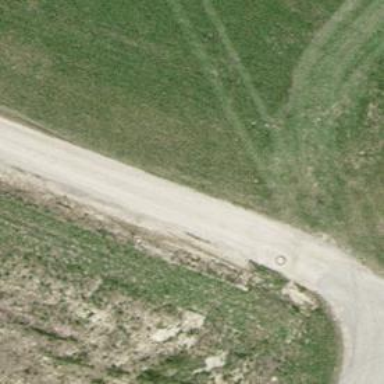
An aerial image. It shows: Gravel track with grade 2 quality.